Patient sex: M
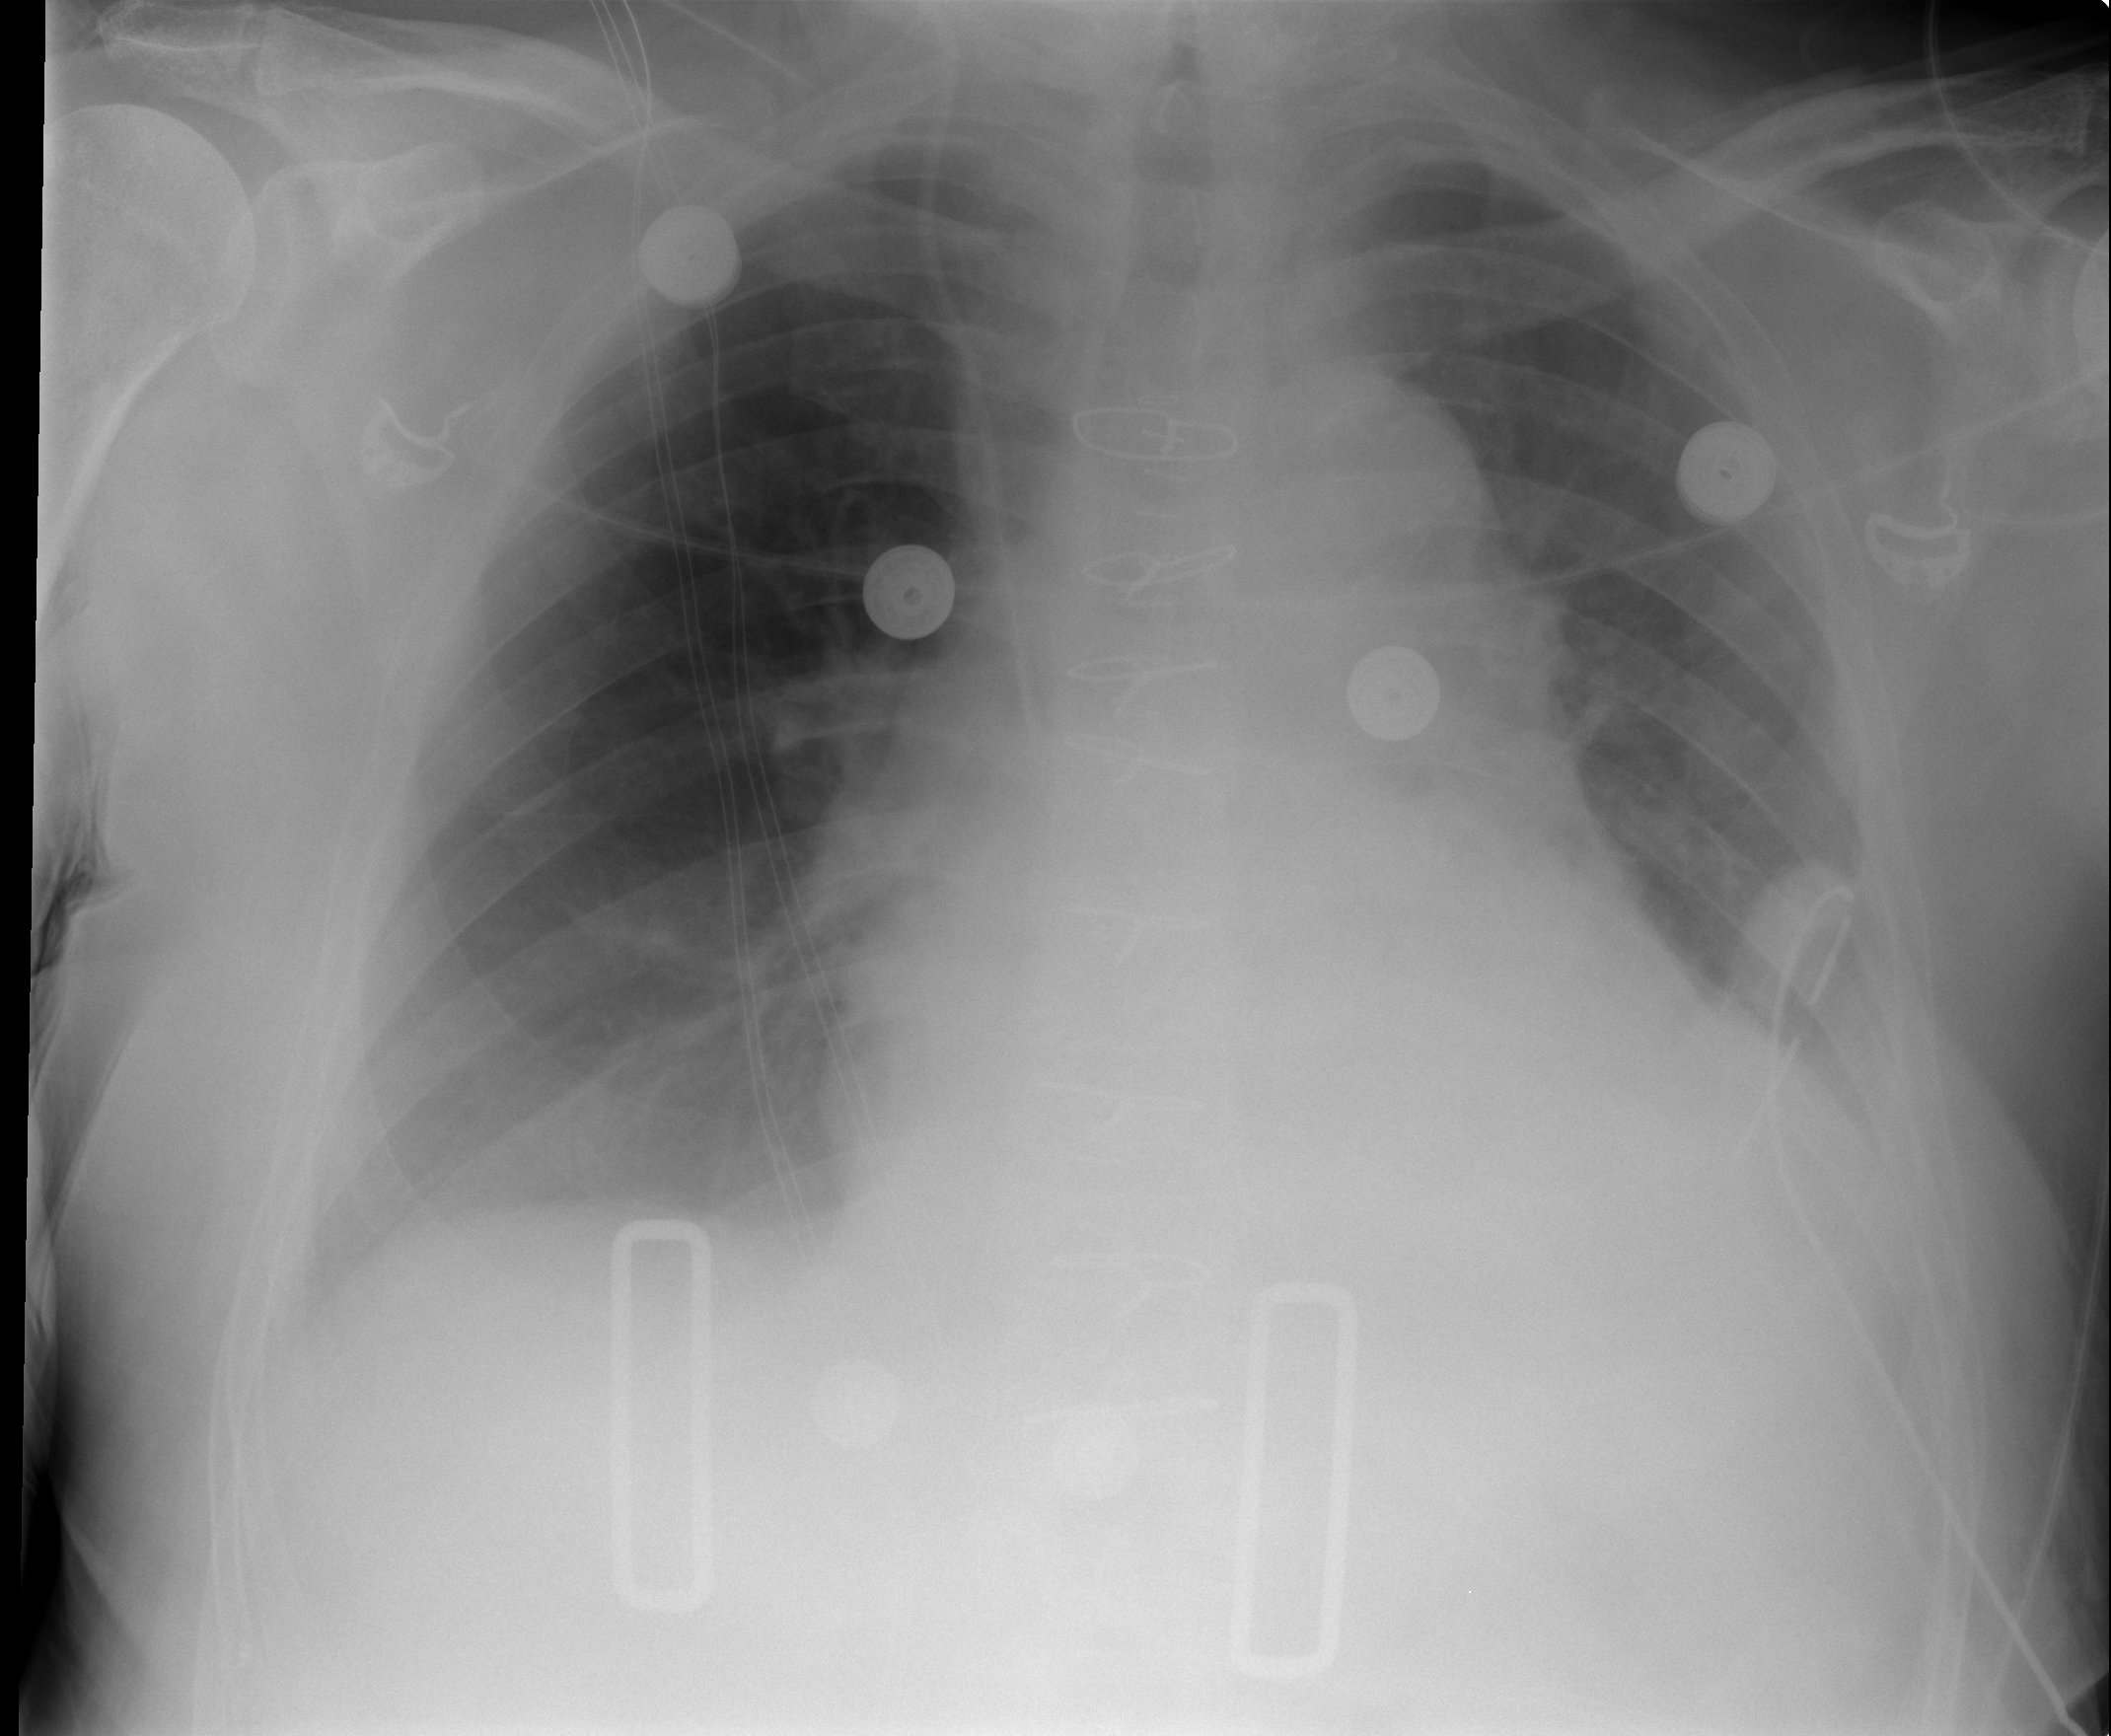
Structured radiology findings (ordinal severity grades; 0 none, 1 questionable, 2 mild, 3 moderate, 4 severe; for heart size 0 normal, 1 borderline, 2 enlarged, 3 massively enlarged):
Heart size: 2
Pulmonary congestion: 2
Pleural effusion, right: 1
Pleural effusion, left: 2
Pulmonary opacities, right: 0
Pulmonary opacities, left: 0
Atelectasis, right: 2
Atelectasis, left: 2